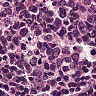
Metastatic tissue present: no